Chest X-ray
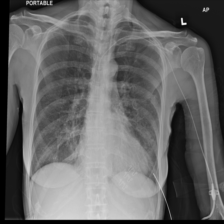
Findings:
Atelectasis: negative
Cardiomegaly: negative
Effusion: negative
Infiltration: positive
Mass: negative
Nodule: negative
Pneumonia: negative
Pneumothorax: negative
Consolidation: negative
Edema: negative
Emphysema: negative
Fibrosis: negative
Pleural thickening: positive
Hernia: negative